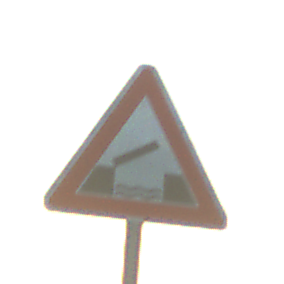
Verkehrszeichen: BeweglicheBruecke
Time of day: SunriseSunset
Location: Outdoor (Nature)
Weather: PartlyCloudy
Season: NotSpecified
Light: Natural